Question: How do I parse this structure? I need to turn this into single variables. E.g. from the attributes struct:
'''
name
type
value
'''
I'm not familiar with structures, and I need to enter this type of data into a database.
I've played around with 'cfloop', but nothing.

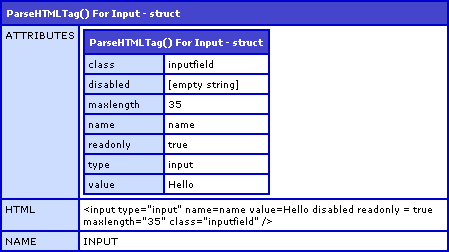
Answer: Assuming your variable name is "foo", you can access the name like this
'''
foo.attributes.name
'''
Structures are simply accessed via dot notation.